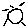
Label: sun